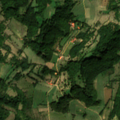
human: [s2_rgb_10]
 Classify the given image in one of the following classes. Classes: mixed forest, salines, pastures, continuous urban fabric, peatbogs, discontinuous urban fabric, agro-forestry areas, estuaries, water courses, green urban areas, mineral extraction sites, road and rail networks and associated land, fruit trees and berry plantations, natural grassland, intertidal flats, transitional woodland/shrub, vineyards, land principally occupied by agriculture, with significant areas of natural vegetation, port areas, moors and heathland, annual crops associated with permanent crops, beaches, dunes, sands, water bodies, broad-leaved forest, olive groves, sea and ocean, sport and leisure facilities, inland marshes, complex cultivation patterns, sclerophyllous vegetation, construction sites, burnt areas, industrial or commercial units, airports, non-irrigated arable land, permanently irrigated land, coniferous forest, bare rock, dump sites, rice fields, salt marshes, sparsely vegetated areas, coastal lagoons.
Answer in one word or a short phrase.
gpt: complex cultivation patterns, land principally occupied by agriculture, with significant areas of natural vegetation, broad-leaved forest, transitional woodland/shrub